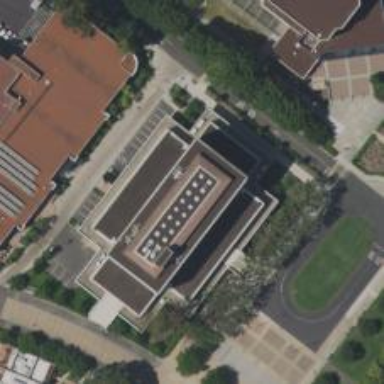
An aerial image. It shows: University building.